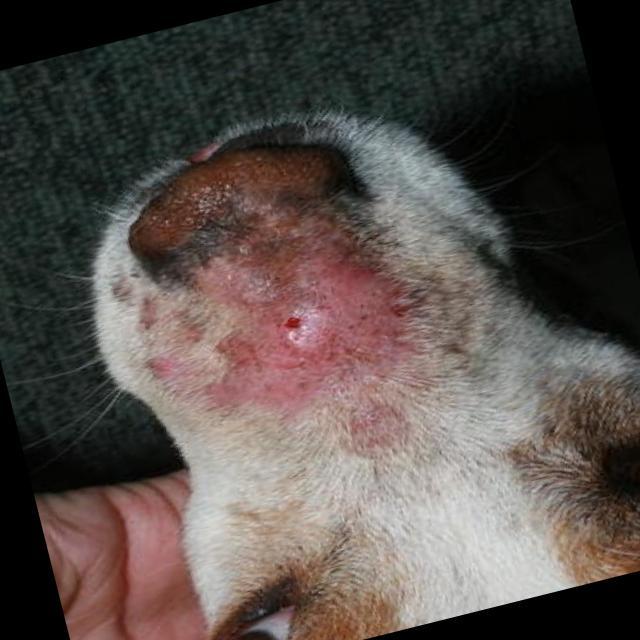
Canine ringworm (Dermatophytosis) — fungal infection caused by Microsporum or Trichophyton. Presents with circular alopecia, scaling, crusting, and broken hairs.